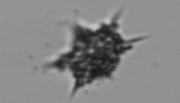
Label: Dictyocha